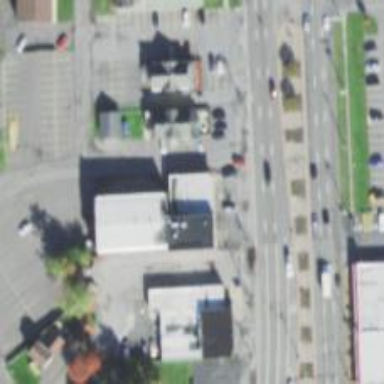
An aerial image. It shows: Cinema.